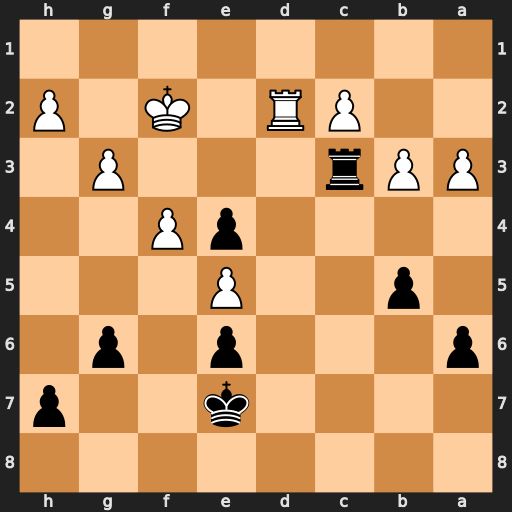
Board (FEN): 8/4k2p/p3p1p1/1p2P3/4pP2/PPr3P1/2PR1K1P/8
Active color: b
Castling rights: -
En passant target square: -
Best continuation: e3+ Ke1 exd2+